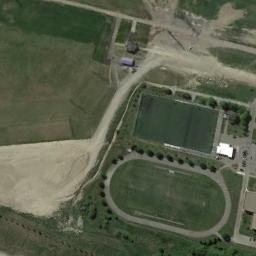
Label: ground_track_field